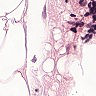
Metastatic tissue present: no